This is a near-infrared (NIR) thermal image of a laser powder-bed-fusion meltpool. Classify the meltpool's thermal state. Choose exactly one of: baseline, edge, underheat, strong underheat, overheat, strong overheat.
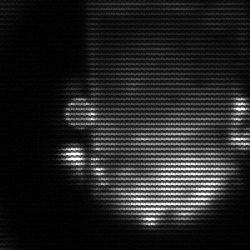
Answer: baseline